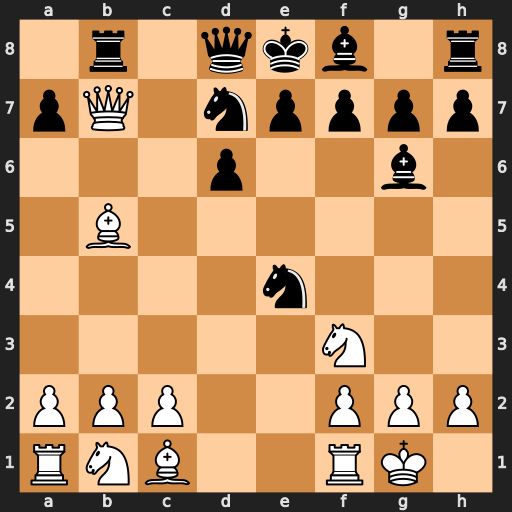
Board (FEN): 1r1qkb1r/pQ1npppp/3p2b1/1B6/4n3/5N2/PPP2PPP/RNB2RK1
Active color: w
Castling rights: k
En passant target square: -
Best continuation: Bxd7+ Qxd7 Qxb8+